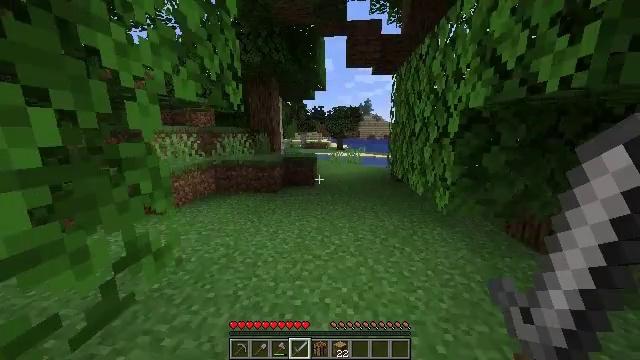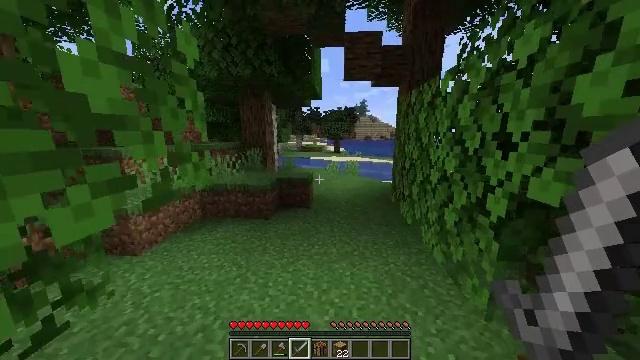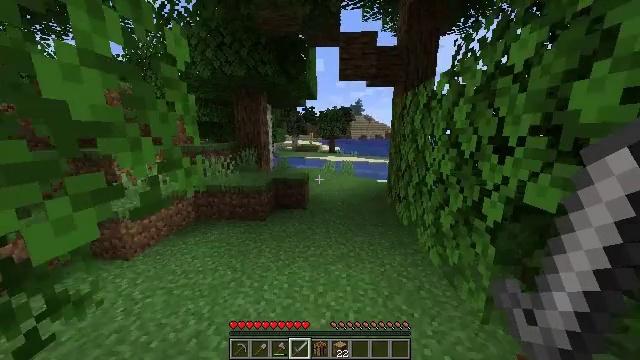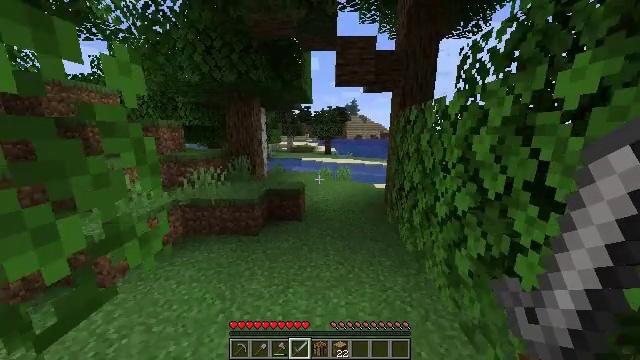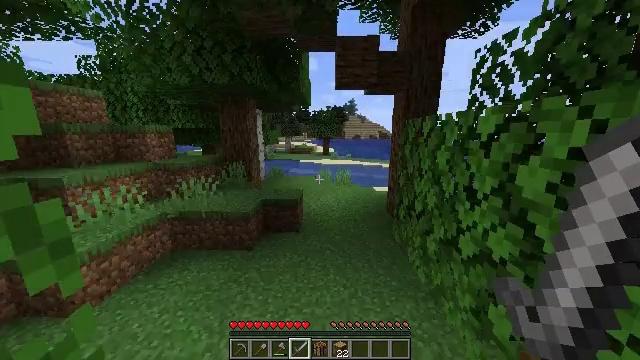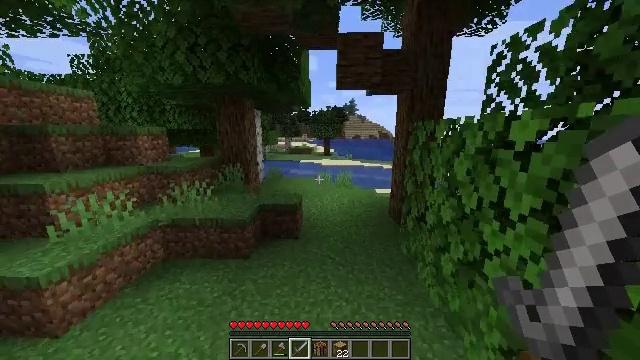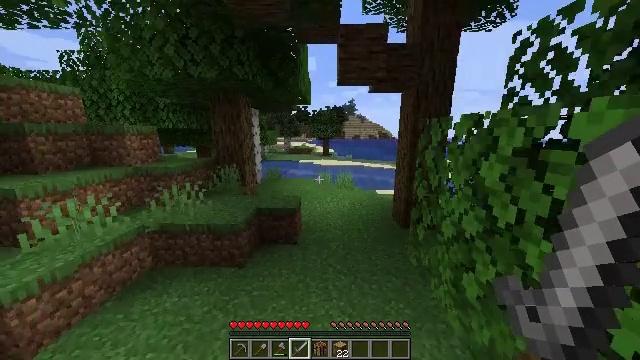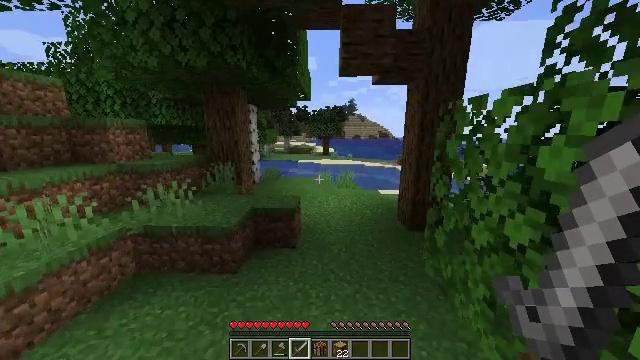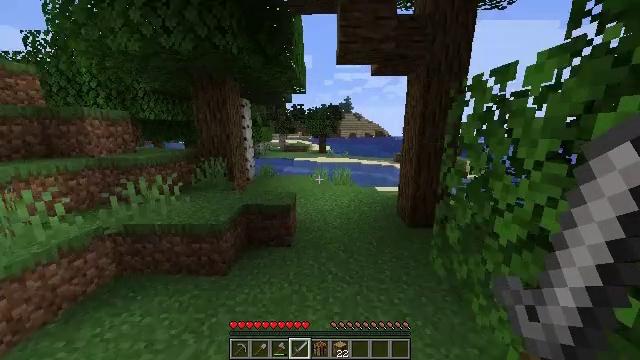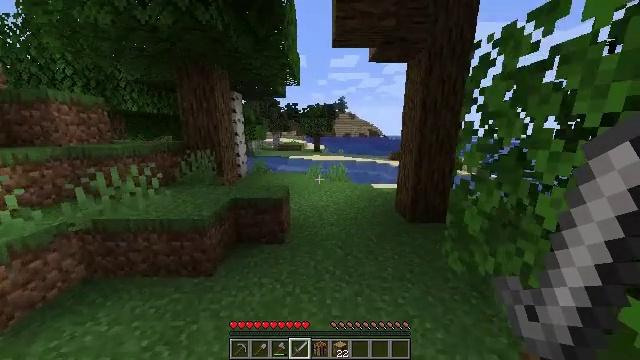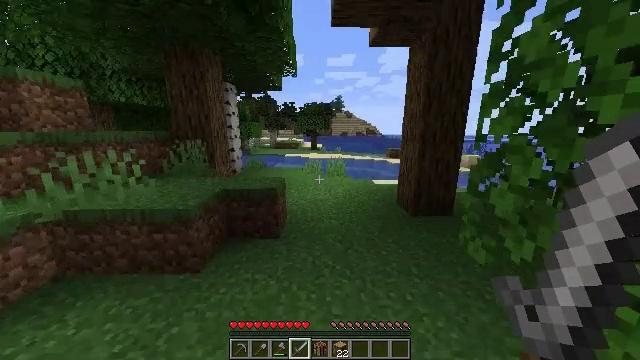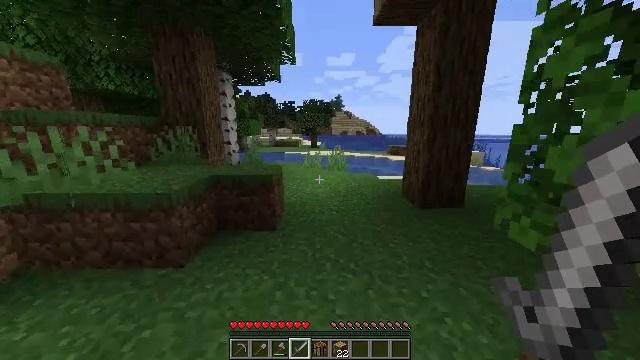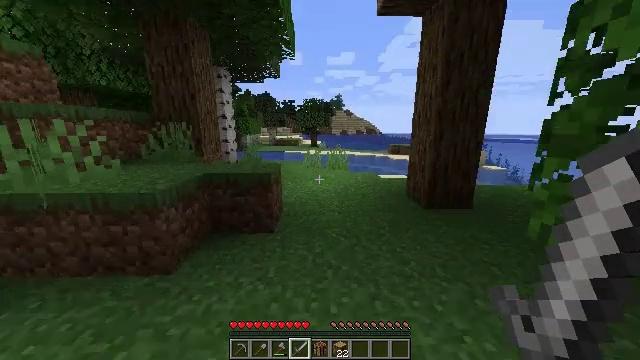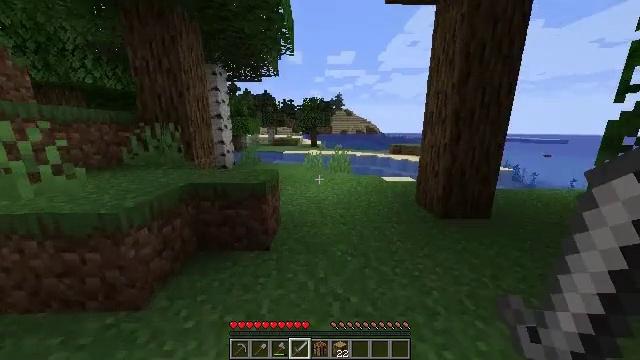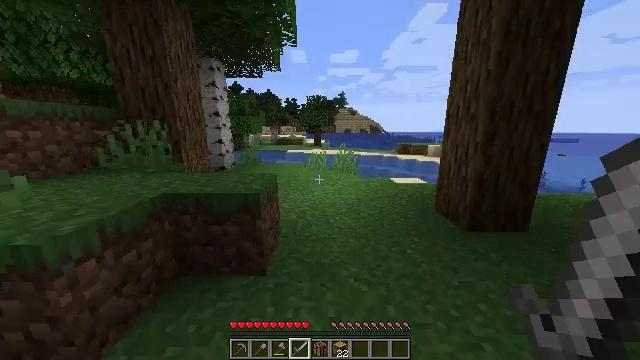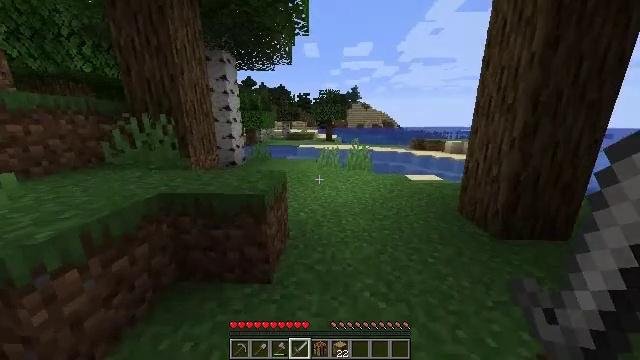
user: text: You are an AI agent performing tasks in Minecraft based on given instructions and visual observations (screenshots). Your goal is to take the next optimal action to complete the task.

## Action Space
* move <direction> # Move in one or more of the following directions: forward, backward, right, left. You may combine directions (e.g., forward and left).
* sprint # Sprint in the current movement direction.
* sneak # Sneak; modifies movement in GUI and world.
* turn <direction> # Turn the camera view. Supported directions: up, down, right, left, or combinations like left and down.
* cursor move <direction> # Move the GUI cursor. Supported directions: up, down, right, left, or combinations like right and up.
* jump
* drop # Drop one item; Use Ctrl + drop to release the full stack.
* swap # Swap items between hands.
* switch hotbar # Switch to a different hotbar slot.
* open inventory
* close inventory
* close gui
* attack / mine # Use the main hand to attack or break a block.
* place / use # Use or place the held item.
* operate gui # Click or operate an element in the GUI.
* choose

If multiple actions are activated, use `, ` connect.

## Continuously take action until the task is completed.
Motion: motion action
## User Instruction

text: Harvest sweet berries by mining the bush.
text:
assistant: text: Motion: move forward, sprint, turn right, jump
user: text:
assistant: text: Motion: move forward, sprint, turn right, jump
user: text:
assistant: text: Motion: move forward, sprint, turn right, jump
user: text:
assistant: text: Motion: move forward, sprint, jump
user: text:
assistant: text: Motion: move forward, sprint, jump
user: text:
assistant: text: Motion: move forward, sprint, jump
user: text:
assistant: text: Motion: move forward, sprint, jump
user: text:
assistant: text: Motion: move forward, sprint, turn right
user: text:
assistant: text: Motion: move forward, sprint, turn right
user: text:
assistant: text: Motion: move forward, sprint
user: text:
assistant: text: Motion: move forward, sprint
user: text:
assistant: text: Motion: move forward, sprint
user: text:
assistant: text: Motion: move forward, sprint
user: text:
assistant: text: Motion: move forward, sprint
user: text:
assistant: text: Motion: move forward, sprint, turn left and down
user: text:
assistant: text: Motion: move forward, sprint, turn left
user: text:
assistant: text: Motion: move forward and move right, sprint, turn left
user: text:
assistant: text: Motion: move forward and move right, sprint, turn left and up
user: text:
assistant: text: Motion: move forward and move right, sprint, turn left and up
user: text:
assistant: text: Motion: move forward and move right, sprint, turn left
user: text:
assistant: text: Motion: move forward and move right, sprint, turn left
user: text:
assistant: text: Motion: move forward and move right, sprint, turn left
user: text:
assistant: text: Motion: move forward and move right, sprint, turn left
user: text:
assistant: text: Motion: move forward and move right, sprint, turn left
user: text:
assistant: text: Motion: move forward and move right, sprint, turn left
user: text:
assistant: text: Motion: move forward and move right, sprint
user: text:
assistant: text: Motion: move forward and move right, sprint
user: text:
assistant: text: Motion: move forward and move right, sprint
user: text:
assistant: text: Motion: move forward and move right, sprint
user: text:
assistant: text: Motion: move forward and move right, sprint